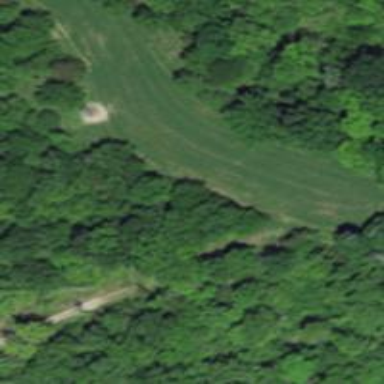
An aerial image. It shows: Hunting stand.